Question: When I insert data into the database, the data submits successfully, but I have no idea how to get a "Success" message to display informing me that the data has been sent successfully; I just have to assume its been submitted successfully.
Then, when I check it in the database, the data is there, but not in the way I want. Say I upload the image, 'spongebob.png' and the image that gets sent to the database is '15-04-2015-<PHONE>.png', and the image and data corresponding to that image are inserted on separate rows with the data on the row above the image... no idea why.
I want the image name to be the same as the image I uploaded, and to be on the same row as the other data.
A screenshot of what I'm getting:

Here's my HTML:
'''
<form action="insert_backend.php" method="POST" enctype="multipart/form-data">
<!-- Method can be set as POST for hiding values in URL-->
<h2>Form</h2>
<label for="uploadedimage">Small image to upload: </label>
<input type="file" name="uploadedimage" id="uploadedimage"/><br />
<label>Date:</label>
<input class="input" name="date" type="text" value=""><br />
<label>Retrace:</label>
<input class="input" name="retrace" type="text" value=""><br />
<label>Start of Swing Trade:</label>
<input class="input" name="start_of_swing_trade" type="text" value=""><br />
<label>End of Swing Trade:</label>
<input class="input" name="end_of_swing_trade" type="text" value=""><br />
<label>Bull flag:</label>
<input class="input" name="bull_flag" type="text" value=""><br />
<label>Bear flag:</label>
<input class="input" name="bear_flag" type="text" value=""><br />
<label>EMA Crossover:</label>
<input class="input" name="ema_crossover" type="text" value=""><br />
<label>Trading Instrument:</label>
<input class="input" name="trading_instrument" type="text" value=""><br />
<input class="submit" name="submit" type="submit" value="Insert">
</form>
'''
Here's my PHP:
'''
<?php
/**********MYSQL Settings****************/
$host="";
$databasename="";
$user="";
$pass="";
/**********MYSQL Settings****************/
error_reporting(E_ALL);
ini_set('display_errors', 1);
$conn=mysql_connect($host,$user,$pass);
if($conn)
{
$db_selected = mysql_select_db($databasename, $conn);
if (!$db_selected) {
die ('Can't use foo : ' . mysql_error());
}
}
else
{
die('Not connected : ' . mysql_error());
}
?>
<?php
function GetImageExtension($imagetype)
{
if(empty($imagetype)) return false;
switch($imagetype)
{
case 'image/bmp': return '.bmp';
case 'image/gif': return '.gif';
case 'image/jpeg': return '.jpg';
case 'image/png': return '.png';
default: return false;
}
}
if (!empty($_FILES["uploadedimage"]["name"])) {
$file_name=$_FILES["uploadedimage"]["name"];
$temp_name=$_FILES["uploadedimage"]["tmp_name"];
$imgtype=$_FILES["uploadedimage"]["type"];
$ext= GetImageExtension($imgtype);
$imagename=date("d-m-Y")."-".time().$ext;
$target_path = "images/".$imagename;
if(move_uploaded_file($temp_name, $target_path)) {
$query_upload="INSERT into charts ( charts_URL ) VALUES ('".$target_path."')";
mysql_query($query_upload) or die("error in $query_upload == ----> ".mysql_error());
}else{
echo("Error While uploading image on the server");
}
}
?>
<?php
if(isset($_POST['submit'])){ // Fetching variables of the form which travels in URL
$date = $_POST['date'];
$retrace = $_POST['retrace'];
$start_of_swing_trade = $_POST['start_of_swing_trade'];
$end_of_swing_trade = $_POST['end_of_swing_trade'];
$bull_flag = $_POST['bull_flag'];
$bear_flag = $_POST['bear_flag'];
$ema_crossover = $_POST['ema_crossover'];
$trading_instrument = $_POST['trading_instrument'];
if($date !=''||$trading_instrument !=''){
//Insert Query of SQL
$query_upload = "INSERT into charts (charts_date, charts_retrace, charts_start_of_swing_trade, charts_end_of_swing_trade, charts_bullflag, charts_bearflag, charts_ema_crossover, charts_trading_instrument) VALUES ('$date', '$retrace', '$start_of_swing_trade', '$end_of_swing_trade', '$bull_flag', '$bear_flag', '$ema_crossover', '$trading_instrument')";
mysql_query($query_upload) or die("error in $query_upload == ----> ".mysql_error());
}else{
echo("Data sent successfully!");
}
}
mysql_close($conn); // Closing Connection with Server
?>
'''
the image uploading code
'''
if (!empty($_FILES["uploadedimage"]["name"])) {
$file_name=$_FILES["uploadedimage"]["name"];
$temp_name=$_FILES["uploadedimage"]["tmp_name"];
$imgtype=$_FILES["uploadedimage"]["type"];
$ext= GetImageExtension($imgtype);
$imagename=$_FILES['uploadedimage']['name'];
$target_path = "images/".$imagename;
if(move_uploaded_file($temp_name, $target_path)) {
$query_upload="INSERT INTO charts ( charts_URL ) VALUES ('".$target_path."')";
}
$result = mysqli_query($conn, $query_upload);
if ($result)
{
echo "success, image has been inserted successfully";
}
else
{
die("Error: " . $sql . "<br>" . mysqli_error($conn);
}
'''
the data inserting code below the image upload button
'''
if($date !=''||$trading_instrument !=''){
//Insert Query of SQL
$query_upload = "INSERT into charts (charts_date, charts_retrace, charts_start_of_swing_trade, charts_end_of_swing_trade, charts_bullflag, charts_bearflag, charts_ema_crossover, charts_trading_instrument) VALUES ('$date', '$retrace', '$start_of_swing_trade', '$end_of_swing_trade', '$bull_flag', '$bear_flag', '$ema_crossover', '$trading_instrument')";
}
$result = mysqli_query($conn, $query_upload);
if ($result)
{
echo "success, data has been inserted successfully";
}
else
{
die("Error: " . $sql . "<br>" . mysqli_error($conn);
}
'''
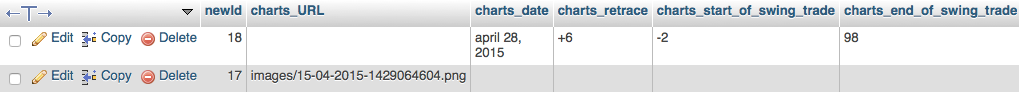
Answer: > When I Insert data into the database, the data submits successfully
but I have no idea how to get a "Success" message to display informing
me that the data has been sent successfully.
'''
$result = mysqli_query($connection, $query);
if ($result)
{
// use echo "success, data has been inserted successfully or create a success page and redirect to another page from here
}
else
{
// query fails
}
'''
> I can upload the image spongebob.png and the image that gets sent to
the database is 15-04-2015-<PHONE>.png. I want the image name to be
the same as the image I uploaded.
'''
$_FILES['uploadedimage']['name'] will give you the original image name.
'''
In your code you are doing like,
'''
$imagename=date("d-m-Y")."-".time().$ext; // you are adding date, time and extension of the image.
$target_path = "images/".$imagename;
'''
So, do like
'''
$imagename= $_FILES['uploadedimage']['name']; // '$imagename' will now contain spongebob.png
$target_path = "images/".$imagename; // images/spongebob.png
'''
'''
'mysql_*' is deprecated. Migrate it to 'mysqli_*' or 'PDO'. You code is vulnerable to SQL Injection.
'''